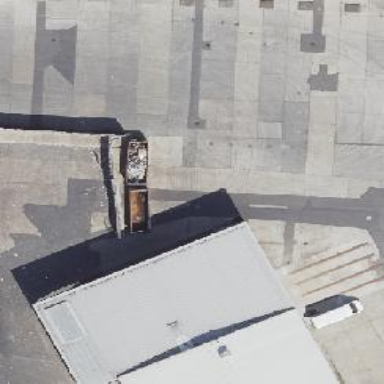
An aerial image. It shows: Industrial building.